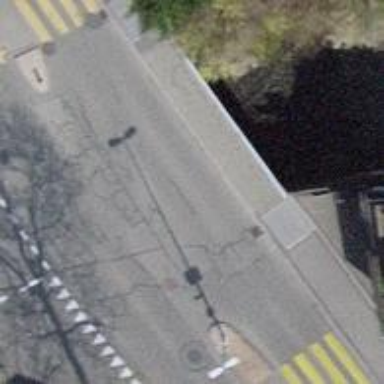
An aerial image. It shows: Tertiary road with asphalt surface.